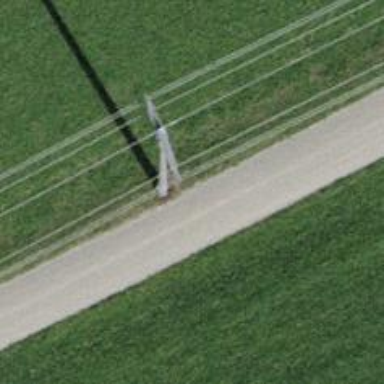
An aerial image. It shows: Power line is depicted.